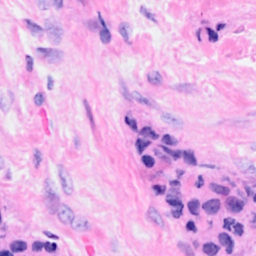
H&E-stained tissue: Breast